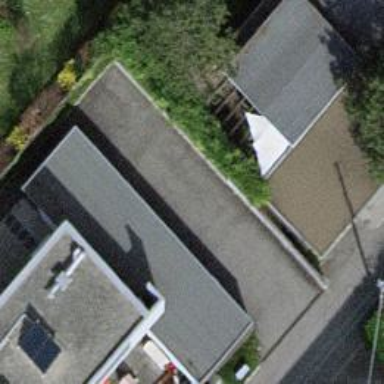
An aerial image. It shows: View of roof of building.